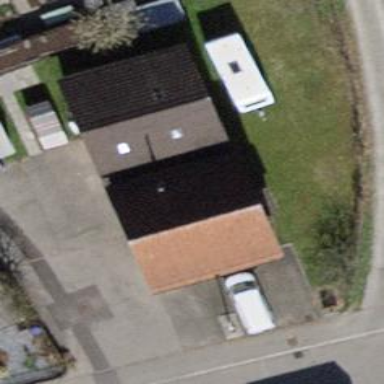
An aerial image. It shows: Industrial building with gabled roof oriented along its length.